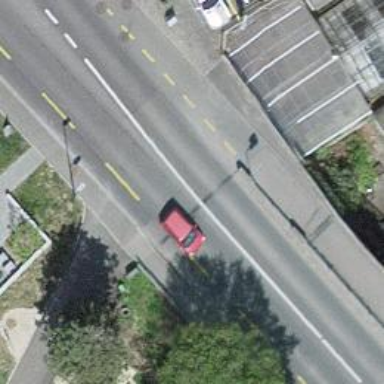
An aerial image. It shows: Secondary road bridge with asphalt surface. There is sidewalk on the left and cycle lane on the left side of the bridge.